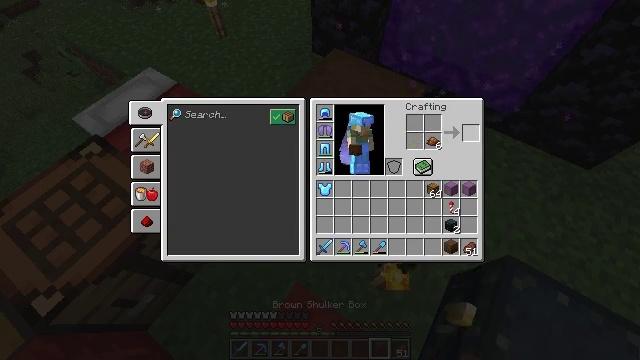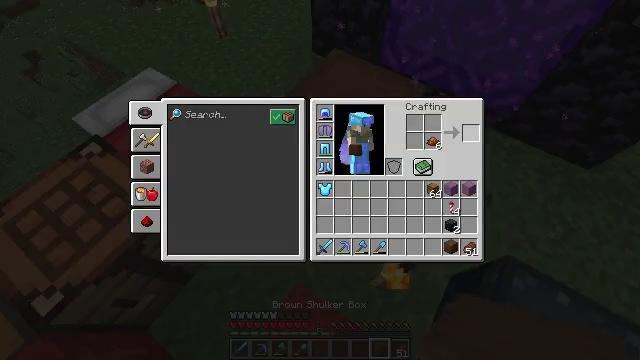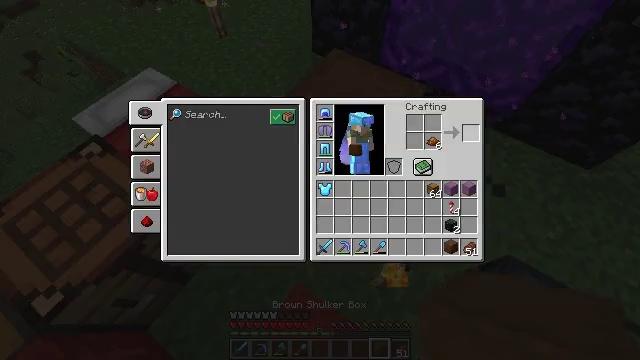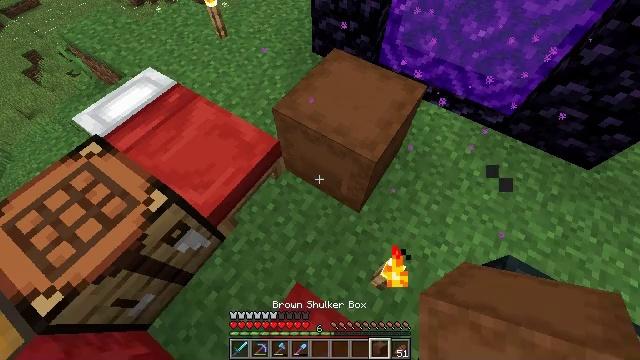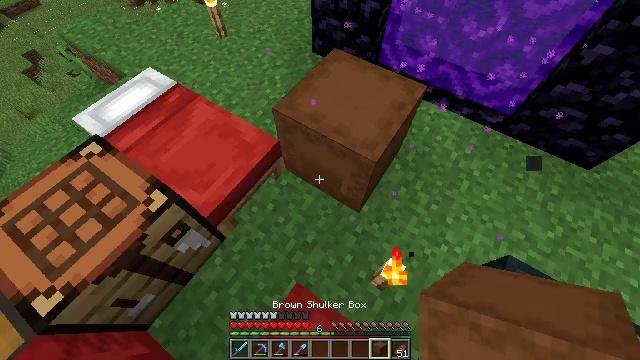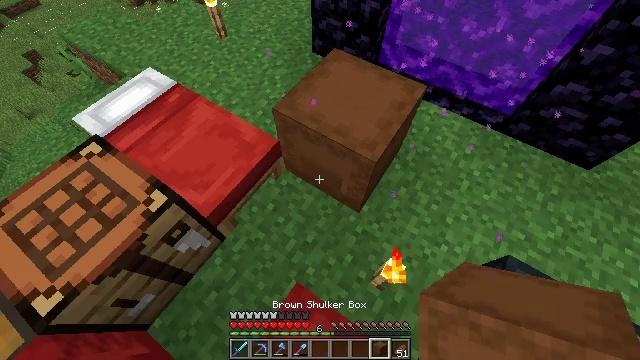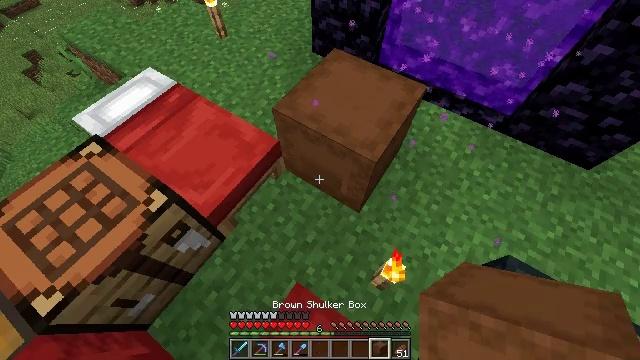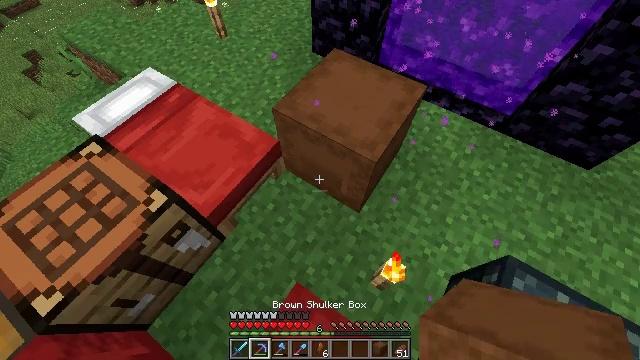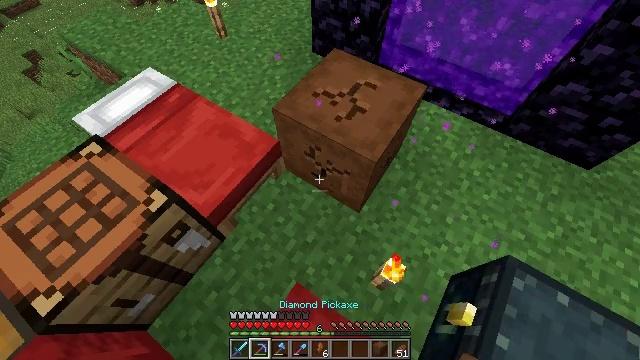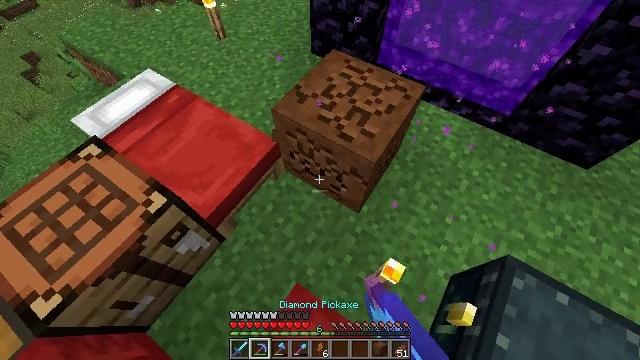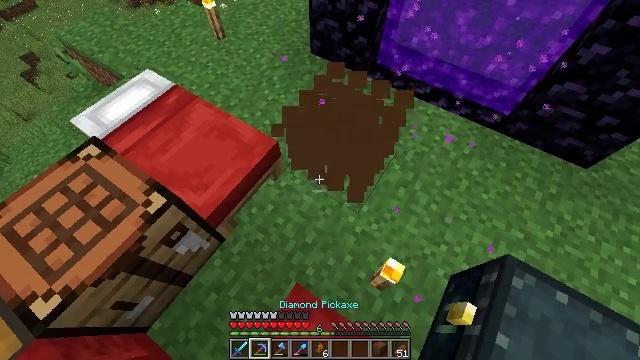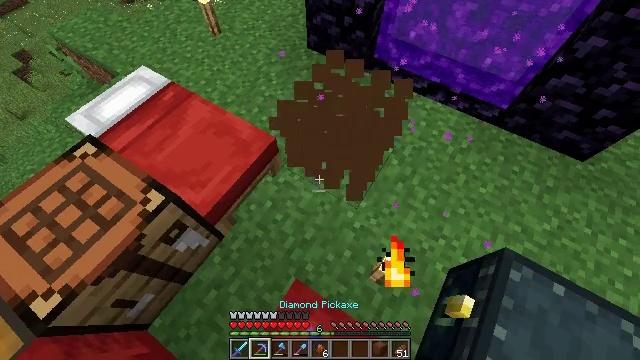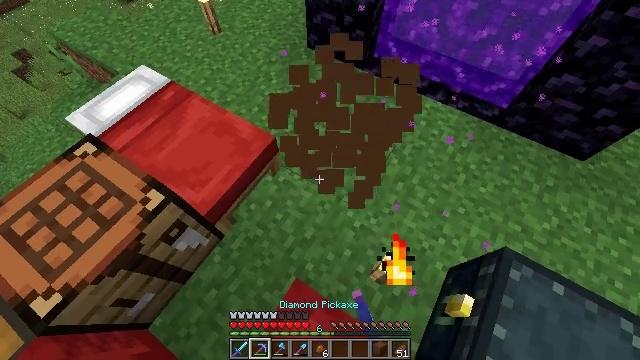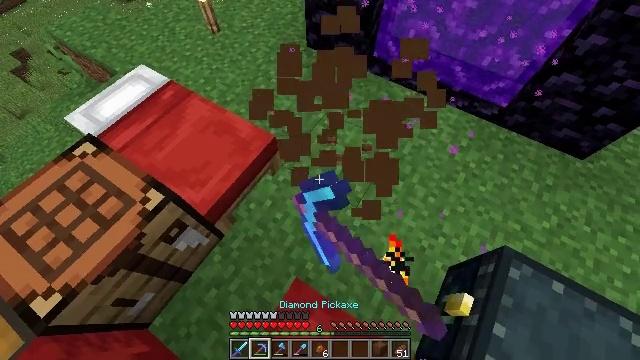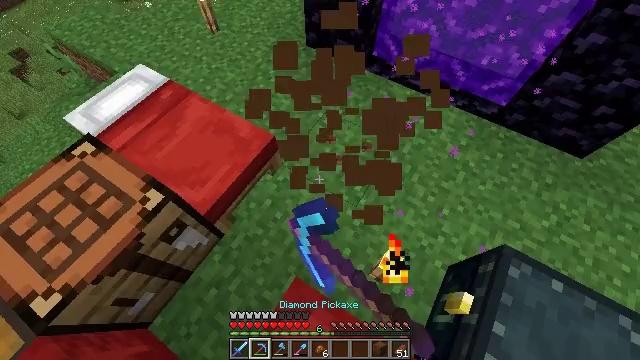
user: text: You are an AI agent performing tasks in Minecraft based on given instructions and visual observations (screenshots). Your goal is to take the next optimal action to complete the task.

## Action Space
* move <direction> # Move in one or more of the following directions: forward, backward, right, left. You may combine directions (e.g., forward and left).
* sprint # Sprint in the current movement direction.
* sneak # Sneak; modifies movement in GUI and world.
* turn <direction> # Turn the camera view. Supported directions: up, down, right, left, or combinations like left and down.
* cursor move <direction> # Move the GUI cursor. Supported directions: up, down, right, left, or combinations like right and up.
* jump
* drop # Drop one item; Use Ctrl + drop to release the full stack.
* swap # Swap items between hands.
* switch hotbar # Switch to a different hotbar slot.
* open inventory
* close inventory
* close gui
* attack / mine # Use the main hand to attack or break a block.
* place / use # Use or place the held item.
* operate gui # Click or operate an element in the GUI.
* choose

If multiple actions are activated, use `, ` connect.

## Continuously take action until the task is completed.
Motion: motion action
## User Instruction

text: Break the brown shulker box to pick it up.
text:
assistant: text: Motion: sneak, open gui
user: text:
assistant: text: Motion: no_op
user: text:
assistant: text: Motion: no_op
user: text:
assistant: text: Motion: close gui
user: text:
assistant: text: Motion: no_op
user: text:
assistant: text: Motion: no_op
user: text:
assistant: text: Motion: switch to hotbar 2
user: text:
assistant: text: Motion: attack / mine, switch to hotbar 2
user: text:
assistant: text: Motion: attack / mine, switch to hotbar 2
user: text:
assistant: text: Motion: attack / mine
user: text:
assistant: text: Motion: attack / mine
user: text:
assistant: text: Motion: attack / mine
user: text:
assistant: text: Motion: attack / mine
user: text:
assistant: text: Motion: attack / mine
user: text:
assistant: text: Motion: attack / mine